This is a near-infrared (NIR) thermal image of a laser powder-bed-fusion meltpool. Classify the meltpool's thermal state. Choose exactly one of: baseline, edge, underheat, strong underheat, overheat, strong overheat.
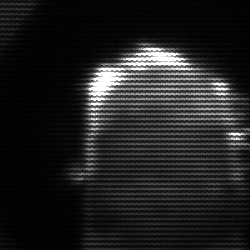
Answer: baseline